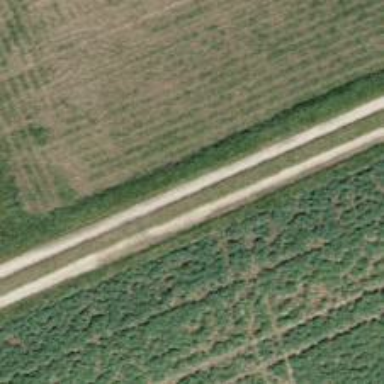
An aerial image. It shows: Paved track with Grade 1 surface.